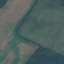
Land use / land cover class: AnnualCrop